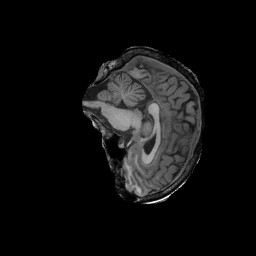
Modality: T1w
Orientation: sagittal
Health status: ill
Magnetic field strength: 3 T